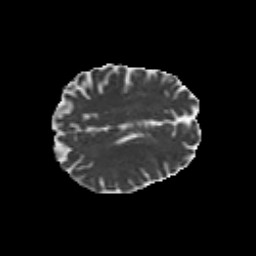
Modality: MD
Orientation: axial
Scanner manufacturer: siemens
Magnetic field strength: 3 T
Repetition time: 6.8 s
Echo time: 0.093 s